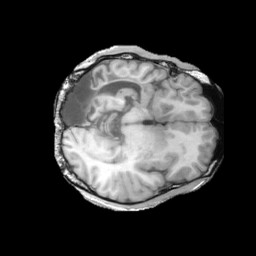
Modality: T1w
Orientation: axial
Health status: ill
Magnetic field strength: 3 T